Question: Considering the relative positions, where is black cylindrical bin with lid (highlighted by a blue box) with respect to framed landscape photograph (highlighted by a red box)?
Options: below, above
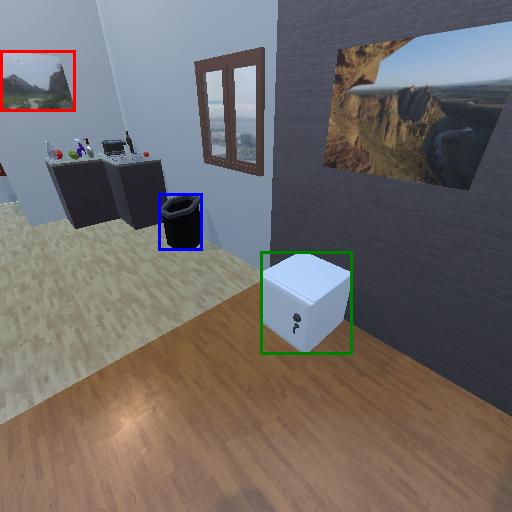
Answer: below